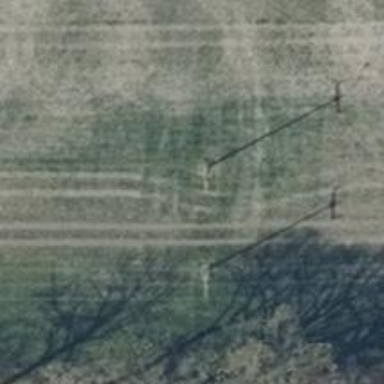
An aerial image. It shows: Power pole.